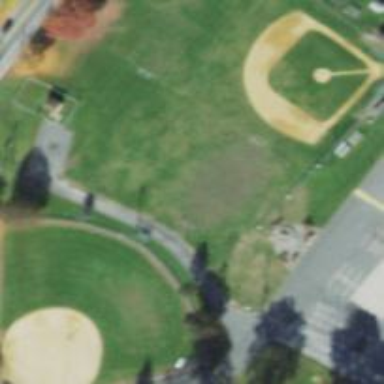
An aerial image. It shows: Baseball pitch for leisure and sports activities.